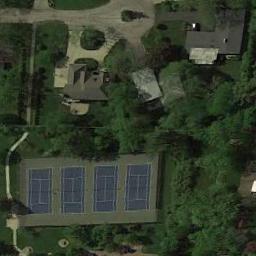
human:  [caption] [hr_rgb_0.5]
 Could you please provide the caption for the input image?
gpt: The tennis court is on the grass next to some trees .

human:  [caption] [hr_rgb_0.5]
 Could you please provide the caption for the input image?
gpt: There are two tennis courts on the rectangular playground .

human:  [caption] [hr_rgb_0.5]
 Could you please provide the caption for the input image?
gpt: The tennis court is surrounded by trees, With buildings next to it .

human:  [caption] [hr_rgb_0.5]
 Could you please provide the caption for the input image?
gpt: There are many trees near the tennis courts .

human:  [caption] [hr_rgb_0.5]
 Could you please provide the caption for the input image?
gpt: There are many green trees around the tennis courts .